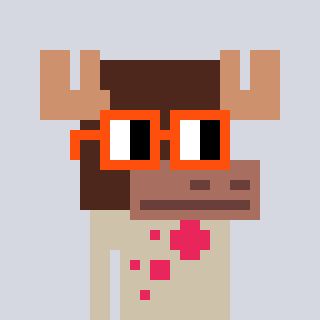
a pixel art character with square orange glasses, a moose-shaped head and a bege-colored body on a cool background